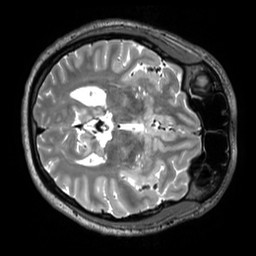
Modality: T2w
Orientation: axial
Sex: male
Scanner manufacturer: siemens
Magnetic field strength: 3 T
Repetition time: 3.2 s
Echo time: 0.409 s